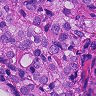
Metastatic tissue present: yes